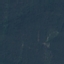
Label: Forest